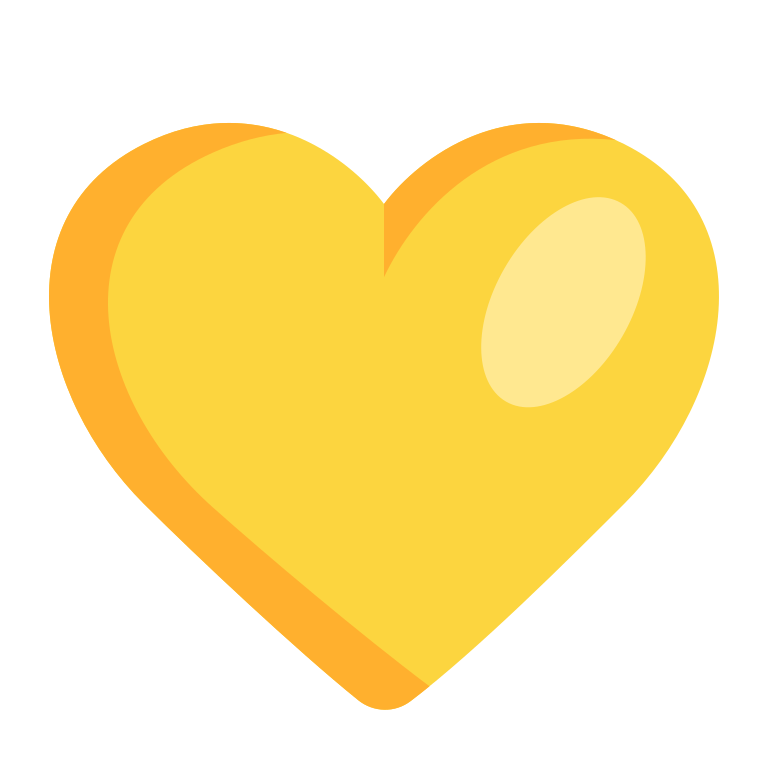
yellow heart flat